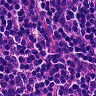
Metastatic tissue present: no